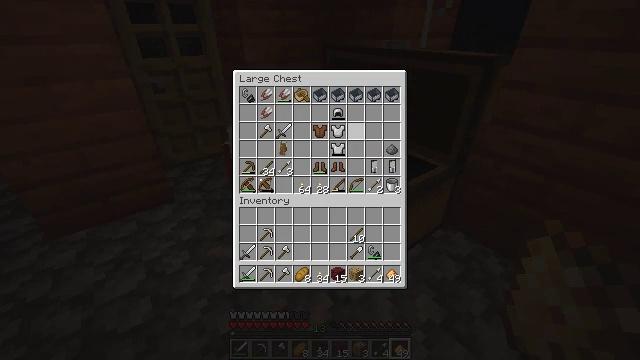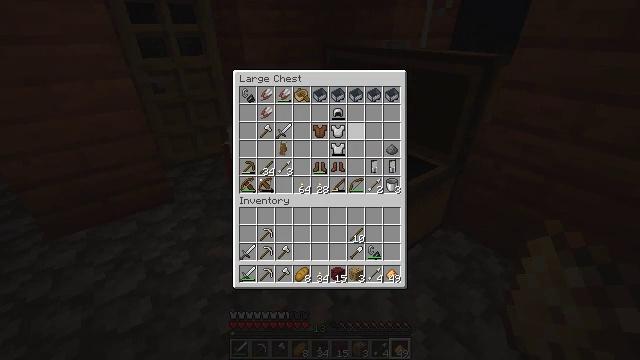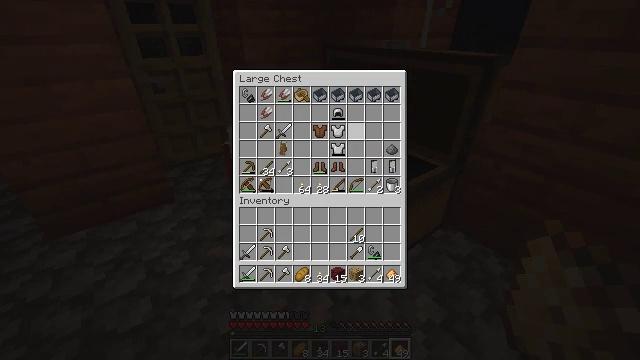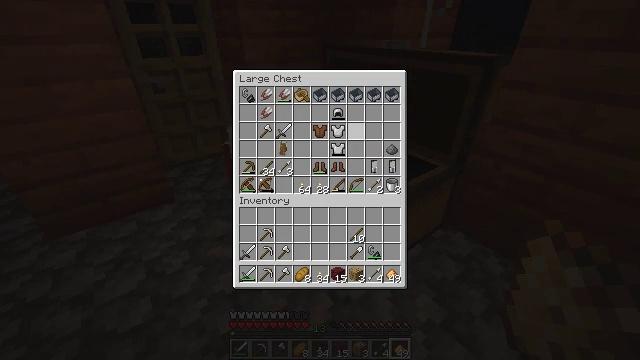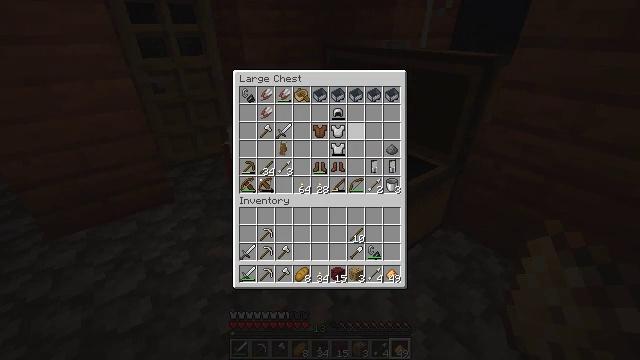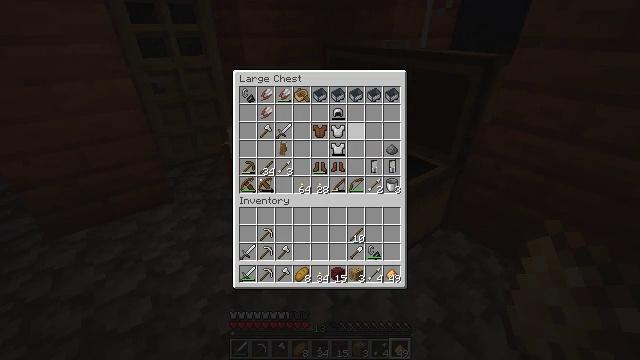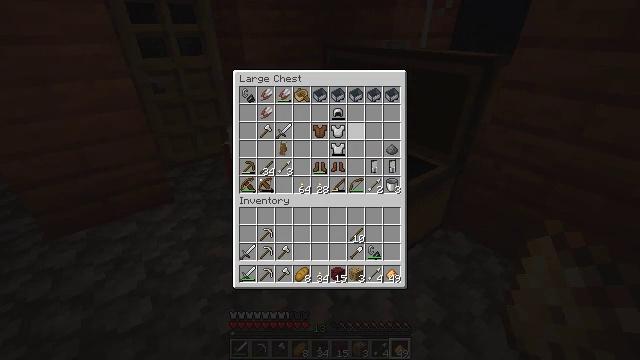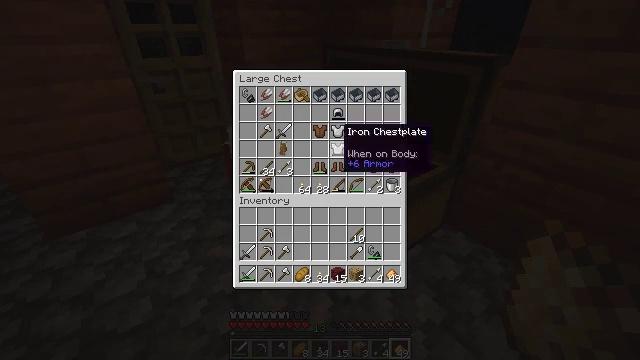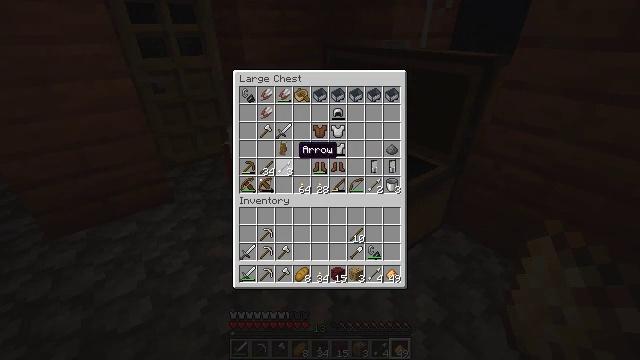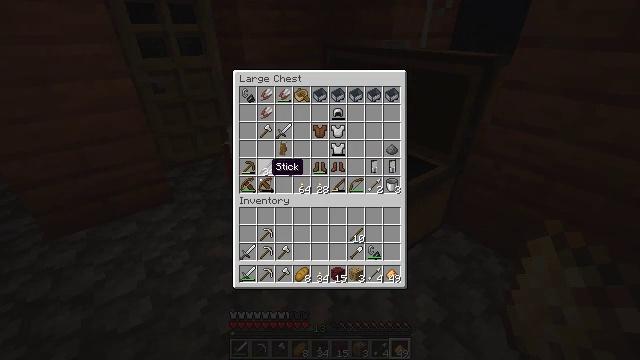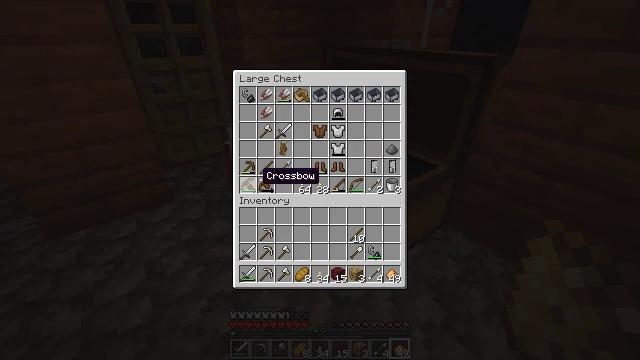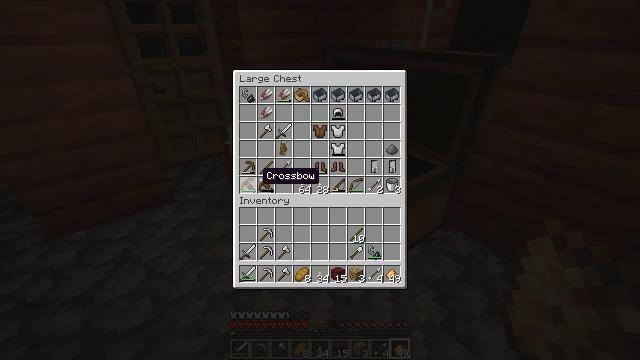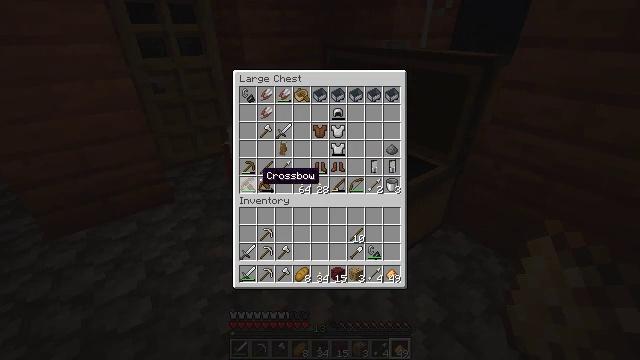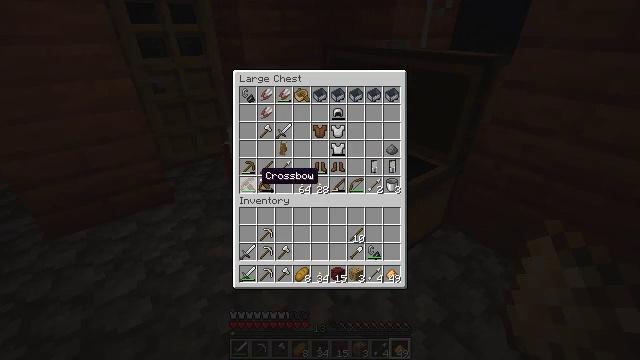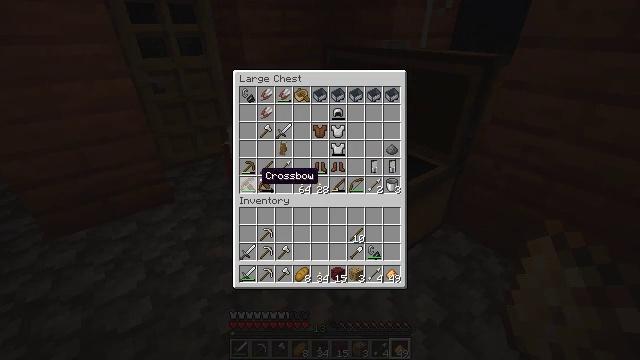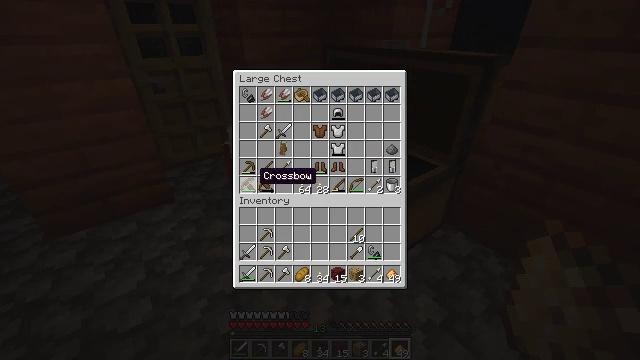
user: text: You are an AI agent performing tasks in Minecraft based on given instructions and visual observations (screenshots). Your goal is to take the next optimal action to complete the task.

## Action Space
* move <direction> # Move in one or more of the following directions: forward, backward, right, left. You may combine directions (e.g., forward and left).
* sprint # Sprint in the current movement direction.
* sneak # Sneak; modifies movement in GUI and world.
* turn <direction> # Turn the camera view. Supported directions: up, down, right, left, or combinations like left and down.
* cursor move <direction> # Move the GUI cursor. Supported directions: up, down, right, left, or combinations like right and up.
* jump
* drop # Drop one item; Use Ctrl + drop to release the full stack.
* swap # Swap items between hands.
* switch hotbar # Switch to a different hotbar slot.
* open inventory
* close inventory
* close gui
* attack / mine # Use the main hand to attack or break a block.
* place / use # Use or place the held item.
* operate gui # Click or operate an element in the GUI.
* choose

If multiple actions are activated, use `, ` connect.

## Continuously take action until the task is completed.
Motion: motion action
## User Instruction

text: Combine an arrow with glowstone to craft a spectral arrow.
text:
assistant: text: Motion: no_op
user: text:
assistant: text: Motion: no_op
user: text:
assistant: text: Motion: no_op
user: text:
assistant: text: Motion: no_op
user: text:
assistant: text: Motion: no_op
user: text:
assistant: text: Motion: no_op
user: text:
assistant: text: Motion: cursor move left
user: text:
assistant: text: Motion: cursor move left and down
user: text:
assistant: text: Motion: cursor move left and down
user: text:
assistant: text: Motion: cursor move left and down
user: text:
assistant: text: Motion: no_op
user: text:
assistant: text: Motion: no_op
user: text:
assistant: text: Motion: no_op
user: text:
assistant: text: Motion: no_op
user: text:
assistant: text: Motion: no_op
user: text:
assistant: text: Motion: no_op
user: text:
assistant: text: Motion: no_op
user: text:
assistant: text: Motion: no_op
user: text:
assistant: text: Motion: no_op
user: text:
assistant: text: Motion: no_op
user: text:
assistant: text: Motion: no_op
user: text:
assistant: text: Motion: no_op
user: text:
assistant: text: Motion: no_op
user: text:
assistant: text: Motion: no_op
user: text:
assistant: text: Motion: no_op
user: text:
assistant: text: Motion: no_op
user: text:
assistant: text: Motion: no_op
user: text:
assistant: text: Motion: operate gui
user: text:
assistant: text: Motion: operate gui
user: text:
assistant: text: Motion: operate gui